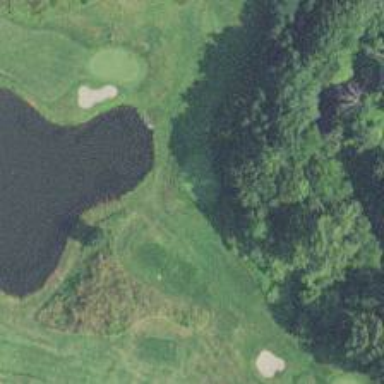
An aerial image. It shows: Golf hole.